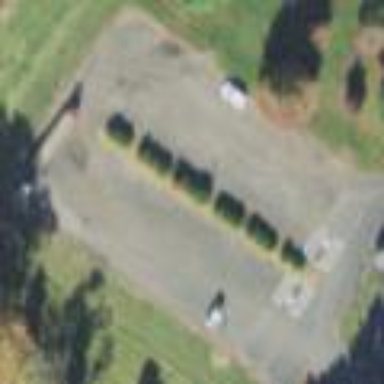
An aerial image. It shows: Unpaved parking area designated as park and ride facility.